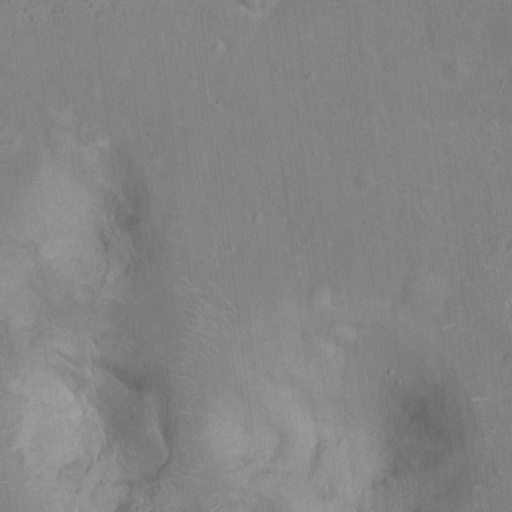
Classes present: Background, Cone